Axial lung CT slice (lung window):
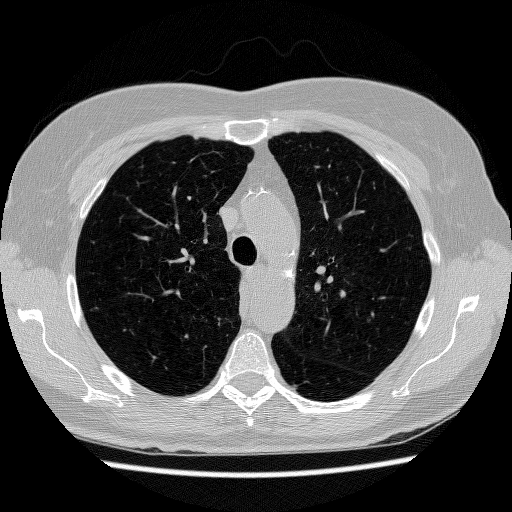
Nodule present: yes
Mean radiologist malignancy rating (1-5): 3